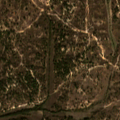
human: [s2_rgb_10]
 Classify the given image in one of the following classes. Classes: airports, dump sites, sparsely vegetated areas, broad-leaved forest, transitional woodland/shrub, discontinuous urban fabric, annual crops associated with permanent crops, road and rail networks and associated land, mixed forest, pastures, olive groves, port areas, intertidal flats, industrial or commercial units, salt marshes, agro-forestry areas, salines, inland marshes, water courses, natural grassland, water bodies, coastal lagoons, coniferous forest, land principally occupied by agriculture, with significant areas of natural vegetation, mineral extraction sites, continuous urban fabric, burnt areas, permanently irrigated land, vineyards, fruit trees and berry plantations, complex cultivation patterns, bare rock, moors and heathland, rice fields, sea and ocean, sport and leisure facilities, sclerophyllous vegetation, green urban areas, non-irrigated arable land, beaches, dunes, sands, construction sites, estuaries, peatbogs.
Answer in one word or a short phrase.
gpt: non-irrigated arable land, broad-leaved forest, transitional woodland/shrub